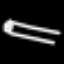
Label: pencil